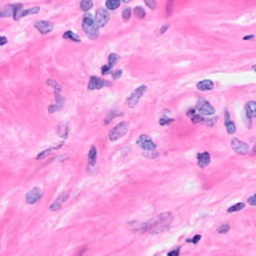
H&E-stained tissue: Breast